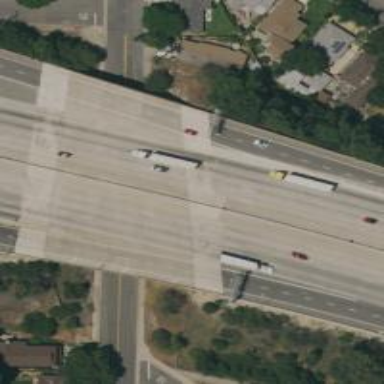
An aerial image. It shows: Motorway bridge.